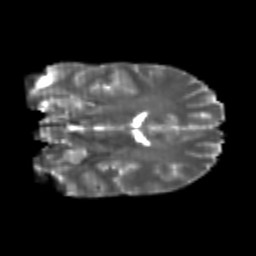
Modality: T2w
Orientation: coronal
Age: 22
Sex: male
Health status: healthy
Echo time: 0.074 s